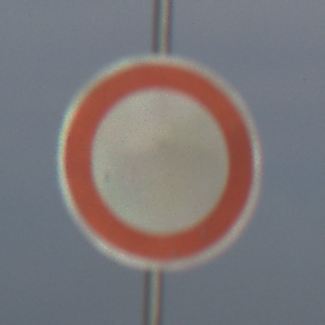
Verkehrszeichen: VerbotFahrzeugeAllerArt
Umgebung: Outdoor, Suburban
Tageszeit: MorningAfternoon
Wetter: PartlyCloudy
Licht: Natural
Jahreszeit: NotSpecified
Kontrast: HighContrast